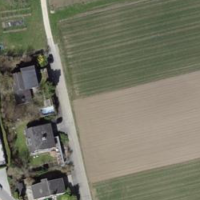
EUNIS habitat code: 54
Species observed at this site:
Medicago sativa